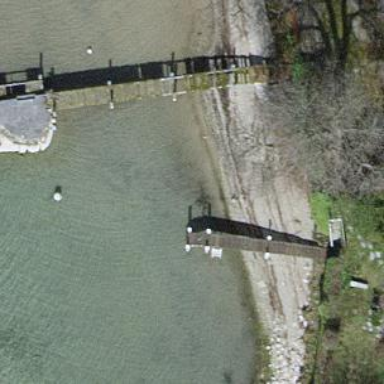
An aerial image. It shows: Man-made pier.